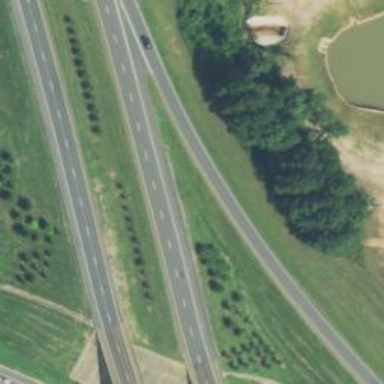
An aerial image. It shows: Asphalt trunk highway classified as expressway.